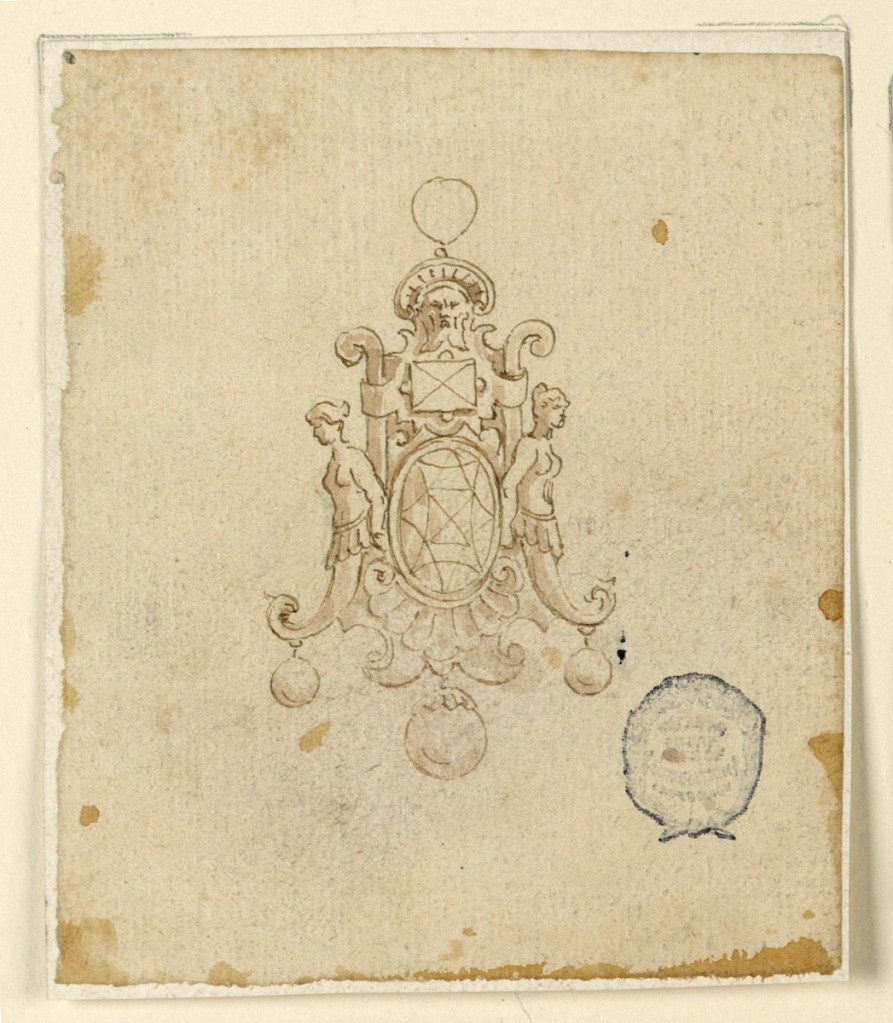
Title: Design for Pendant with Half Figures
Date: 16th century
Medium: Pen and ink, brush and watercolor, sepia on paper
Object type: Drawing
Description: An oval diamond is framed by an escutcheon. At the sides are female half figures with a volute as a leg from which a round diamond is pending. Above, the oval is a smaller square diamond is another escutcheon fastened around the edges of the main one. In the center above is the head of a bearded man with a volute around the forehead. On top the ring. Below is a shell fan and scrolls with a pending round diamond.